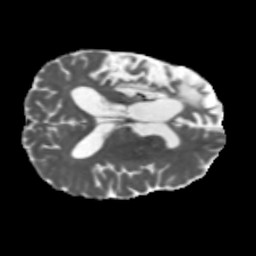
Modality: MD
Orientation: axial
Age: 56
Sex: male
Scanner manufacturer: siemens
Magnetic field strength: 3 T
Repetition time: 5.47 s
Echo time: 0.0854 s